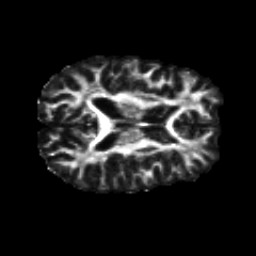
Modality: FA
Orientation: axial
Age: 27
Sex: male
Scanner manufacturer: siemens
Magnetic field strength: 3 T
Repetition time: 8.8 s
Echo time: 0.085 s